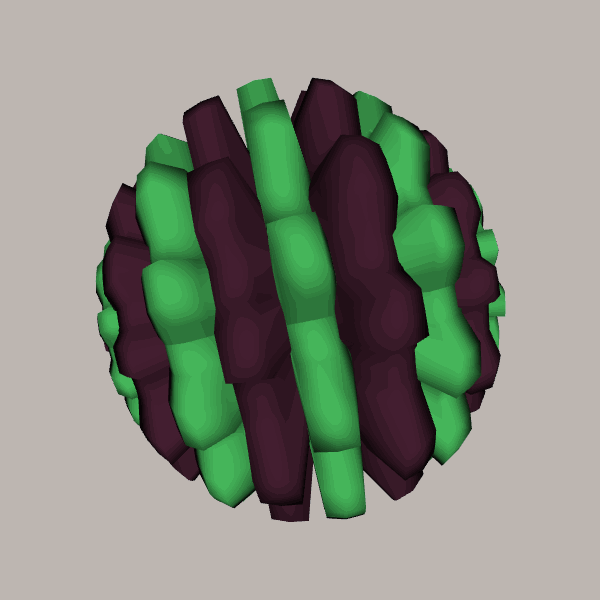
Background: light